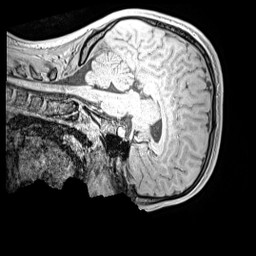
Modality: MP2RAGE
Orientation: sagittal
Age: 13
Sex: male
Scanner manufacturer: siemens
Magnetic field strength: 3 T
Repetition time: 4 s
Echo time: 0.00299 s